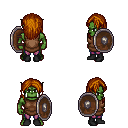
a pixel art fantasy rpg character, male body template, orc, green skin, brown tunic, magenta pants, brunette long hairstyle, black shoes, shield, four views (front, back, left, right), 2x2 character sprite sheet, small pixel art, hard edges, no anti-aliasing